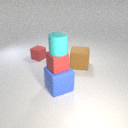
small red rubber cube to the left of large brown rubber cube